Question: Inside this <URL>
each of the circles need to transition into a new configuration at '800px'. The configuration I'm looking for is to have 'circle1' and 'circle2' still centered in the page and have 'circle3' underneath circles 1 and 2. For clarity the image bellow show's how I want the circles to end up.

'''
<div class="circles">
<div class="circle1">
<a id="projects" href="#">Projects</a>
</div>
<div class="circle2">
<a id="about" href="#">About</a>
</div>
<div class="circle3">
<a id="contact" href="#">Contact</a>
</div>
</div>
'''
As you can see in the screen shot I'm was able to transition 'circle1' and 'circle2' into moving slightly to the left while also moving 'circle3' underneath 'circle1' and 'circle2' by telling 'circle3' to move 'left: -150px'.
However 'circle3' does want to stay in his position when he is moved. So if I slide him down then we will obviously keep sliding to the bottom left. No matter where I move 'circle3' he keeps on moving when I move the view port to smaller size.
Here is my media query that is telling the circles to move when at '800px':
'''
@media (max-width: 800px) {
.circles {
width: 80%;
}
.circle1, circle2 {
left: 20%;
}
.circle3 {
left: -150px;
}
}
'''
I'm thinking this has something to moving 'circle3' to 'left: -150px'.
How do I keep the 'circle3' from continuing to move while also keeping it centered between 'circle1' and 'circle2'?
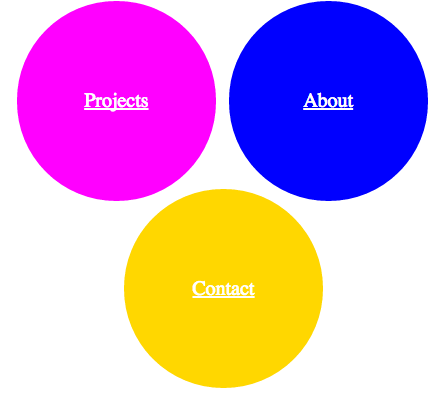
Answer: Try my solution (compiled SCSS to CSS for code snippet, see original on <URL>:
'''
.circles {
padding: 2rem;
display: flex;
margin: 0 auto;
width: 90%;
}
.circle1, .circle2, .circle3 {
display: flex;
position: relative;
justify-content: center;
border-radius: 50%;
padding-bottom: 30%;
height: 0;
width: 30%;
margin: 5px;
background-color: magenta;
left: 0;
transition: margin-top 0.5s linear, left 0.5s linear;
}
.circle1 #projects, .circle2 #projects, .circle3 #projects, .circle2 #about, .circle3 #contact {
line-height: 1;
margin-top: -0.5em;
padding-top: 50%;
color: #fff;
}
.circle2 {
background-color: blue;
}
.circle3 {
background-color: gold;
}
@media (max-width: 800px) {
.circle1, .circle2, .circle3, .circle2 {
left: 15%;
}
.circle3 {
margin: 0 auto;
margin-top: 28.5%;
left: -35.11%;
}
}
'''
'''
<div class="circles">
<div class="circle1">
<a id="projects" href="#">Projects</a>
</div>
<div class="circle2">
<a id="about" href="#">About</a>
</div>
<div class="circle3">
<a id="contact" href="#">Contact</a>
</div>
</div>
'''
You use relative values to set element's height (it's 'padding-bottom: 30%' in your case), but absolute value to top position of '.circle3' ('top: 90px'). When you're resizing viewport, height of all circles are changing, but '.circle3' continues to have fixed position.
I changed 'top: 90px' to 'margin-top: 28.5%' and it seems OK. Also removed some unnecessary code.
P.S. Maybe I didn't understand your question but I saw only this problem.